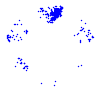
Particle: kaon